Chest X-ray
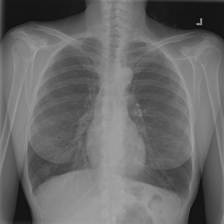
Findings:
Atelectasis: negative
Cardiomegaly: negative
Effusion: negative
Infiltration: negative
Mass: negative
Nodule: negative
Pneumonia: negative
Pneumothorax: negative
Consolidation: negative
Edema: negative
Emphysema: negative
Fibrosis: negative
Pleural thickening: negative
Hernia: negative